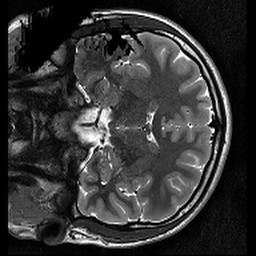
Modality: T2w
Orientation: coronal